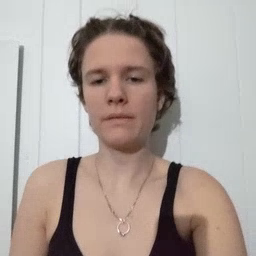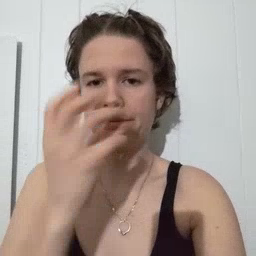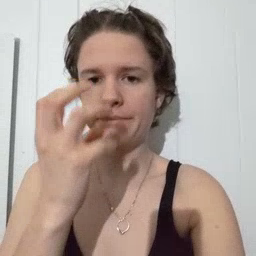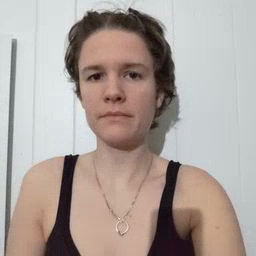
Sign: clown